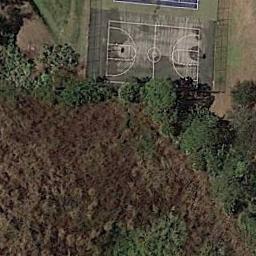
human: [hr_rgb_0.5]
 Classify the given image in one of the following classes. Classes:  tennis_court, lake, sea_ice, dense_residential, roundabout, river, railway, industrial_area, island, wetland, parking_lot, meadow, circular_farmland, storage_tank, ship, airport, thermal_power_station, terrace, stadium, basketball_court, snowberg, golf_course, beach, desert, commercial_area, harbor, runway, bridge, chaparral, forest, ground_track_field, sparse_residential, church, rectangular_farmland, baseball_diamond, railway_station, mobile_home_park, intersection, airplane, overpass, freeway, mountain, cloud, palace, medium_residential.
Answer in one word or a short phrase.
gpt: basketball_court